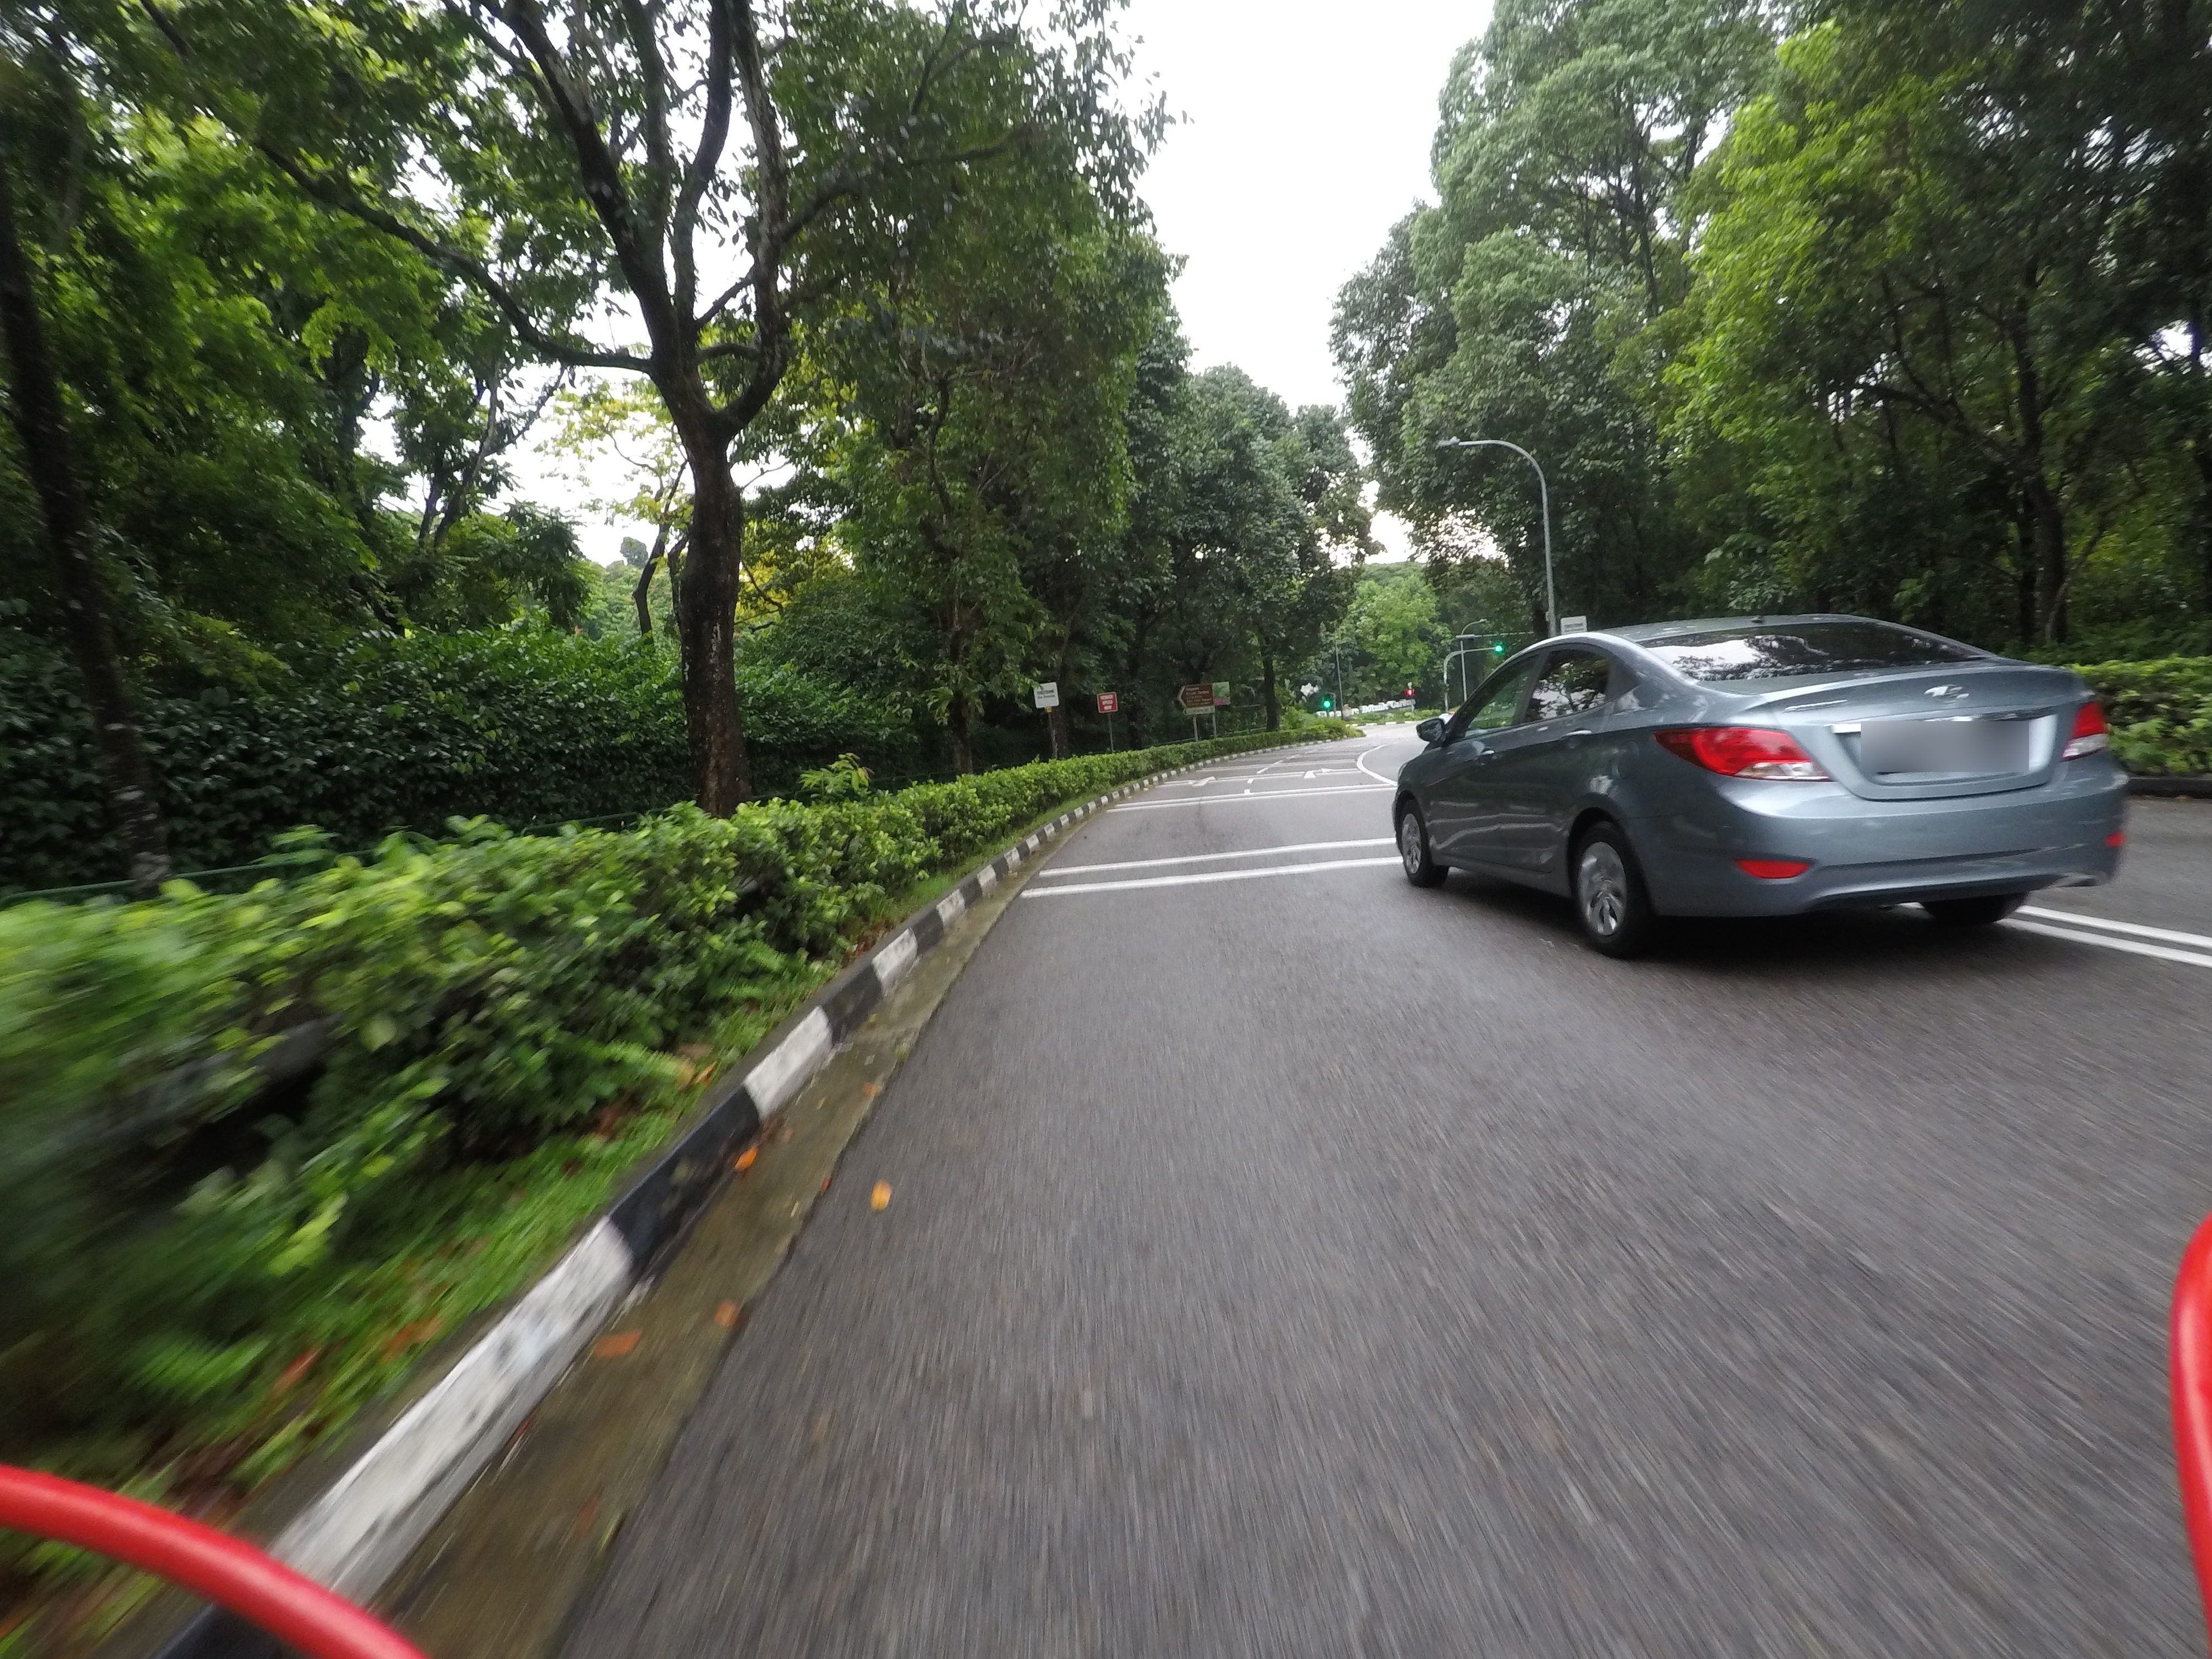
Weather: clear
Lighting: day
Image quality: slightly poor
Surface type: driving surface
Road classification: tertiary
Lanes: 3, 2
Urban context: urban centre
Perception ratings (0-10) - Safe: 9.01, Lively: 9.27, Beautiful: 9.81, Boring: 0.51, Depressing: 3.55, Wealthy: 6.56